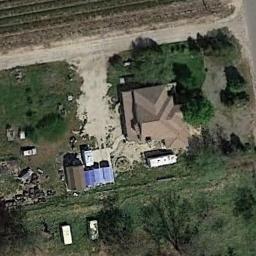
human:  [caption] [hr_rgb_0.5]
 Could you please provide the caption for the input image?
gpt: Many trees are beside the sparse residential .

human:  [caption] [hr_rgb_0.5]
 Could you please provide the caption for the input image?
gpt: There are several houses of different sizes and many green trees in a sparse residential area surrounded by open spaces .

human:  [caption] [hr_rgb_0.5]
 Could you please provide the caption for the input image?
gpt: Two paths lead to a small black house .

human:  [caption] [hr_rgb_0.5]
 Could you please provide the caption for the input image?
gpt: The sparse residential is on the grass next to some trees and bare land .

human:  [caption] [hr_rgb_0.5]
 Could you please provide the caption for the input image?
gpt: A sparse residential area with a brown building on the green meadow .